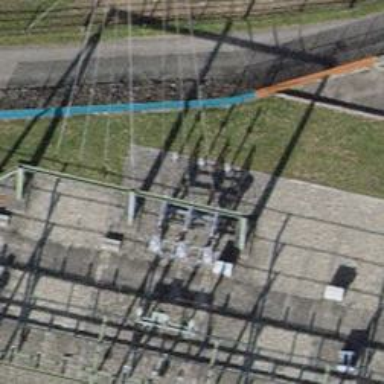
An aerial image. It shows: Insulator used in power systems.